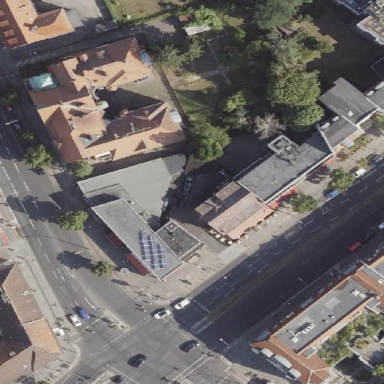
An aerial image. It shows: Flat-roofed supermarket building.